Aerial crown-view tile of a tropical tree (Barro Colorado Island, Panama), acquired 20250124:
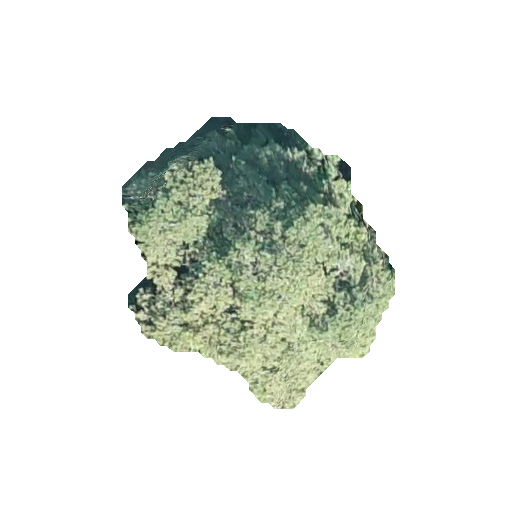
Species: Calophyllum longifolium
GBIF accepted scientific name: Calophyllum longifolium
Crown area: 80.568 m²